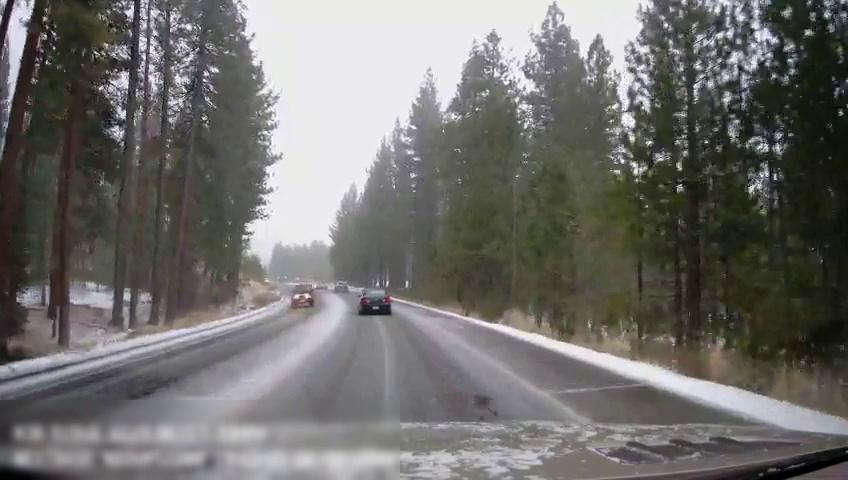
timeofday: Day
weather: Snowy
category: Drivable Space
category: Vehicles | SUV
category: Vehicles | Car
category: Vehicles | Car
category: Lanes | Opposite Lane
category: Lanes | Opposite Lane
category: Lanes | Opposite Lane
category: Lanes | Current Lane